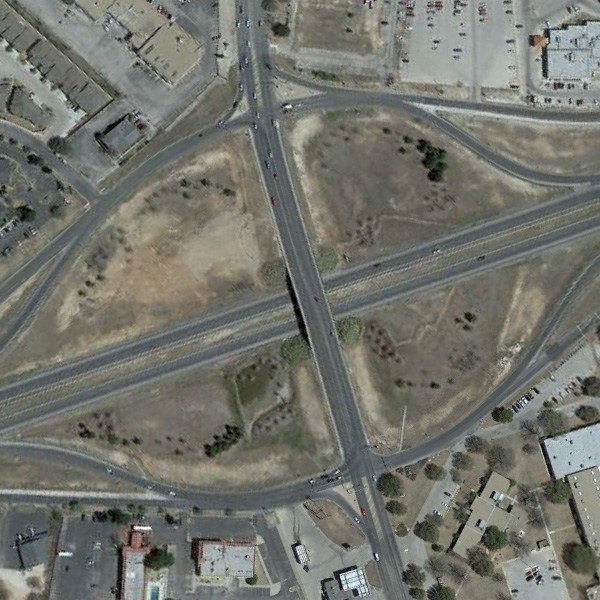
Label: Viaduct